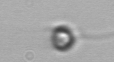
Label: flagellate